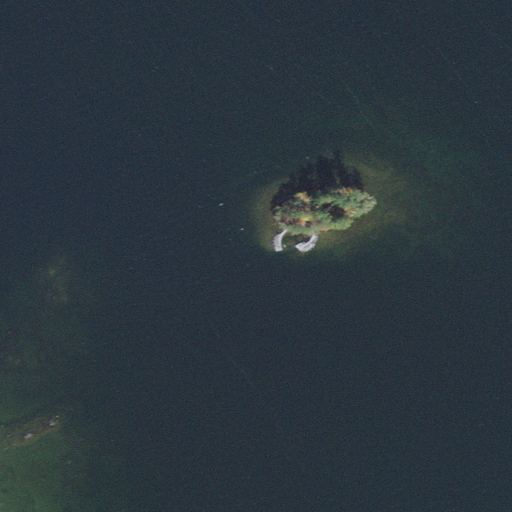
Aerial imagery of island in New Hampshire named Dollar Island containing only open water